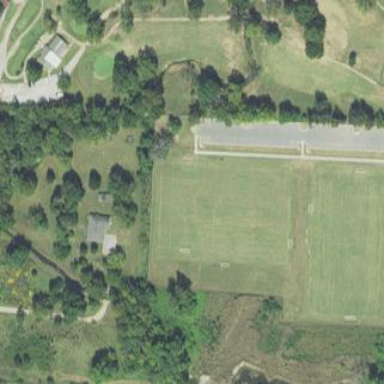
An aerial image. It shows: Soccer pitch for leisureland activities.